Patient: sex M, age 66
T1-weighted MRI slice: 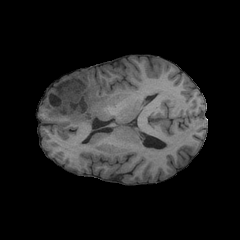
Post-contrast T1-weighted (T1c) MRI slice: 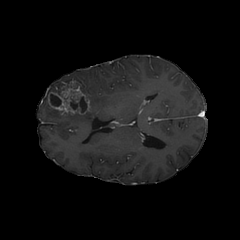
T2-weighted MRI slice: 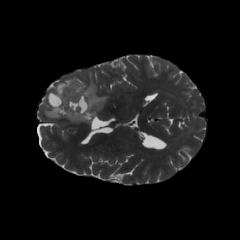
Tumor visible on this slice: yes
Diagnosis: Glioblastoma, IDH-wildtype
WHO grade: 4